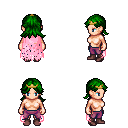
a pixel art fantasy rpg character, female body template, human, light skin, pink tattered cape, magenta pants, green loose hair, gold tiara, maroon shoes, four views (front, back, left, right), 2x2 character sprite sheet, small pixel art, hard edges, no anti-aliasing